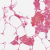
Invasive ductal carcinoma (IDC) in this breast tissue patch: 0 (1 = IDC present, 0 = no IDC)